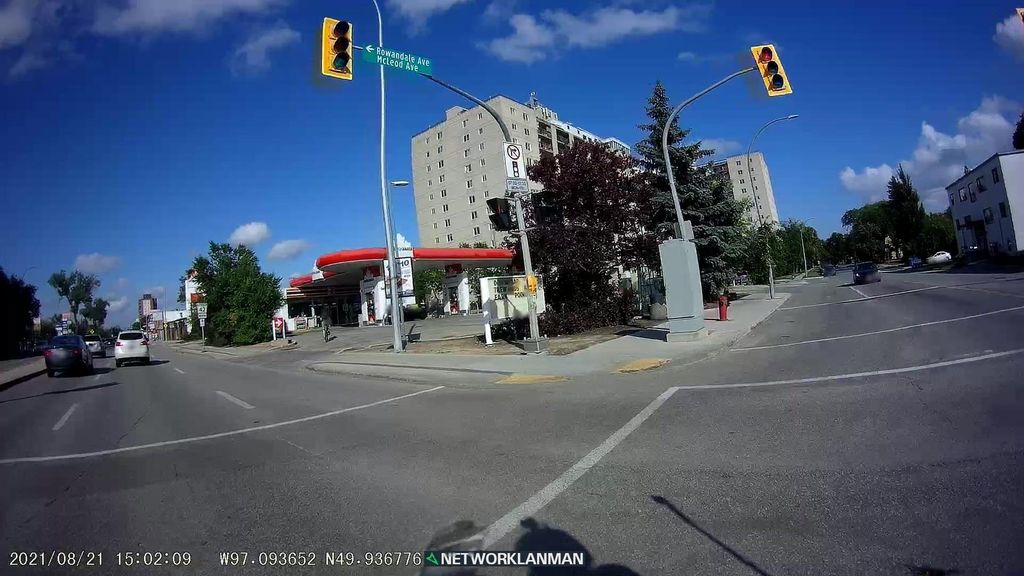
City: winnipeg